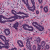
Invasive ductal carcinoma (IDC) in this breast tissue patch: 0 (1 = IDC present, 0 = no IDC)